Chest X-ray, PA view. Patient: 67 years old, sex M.
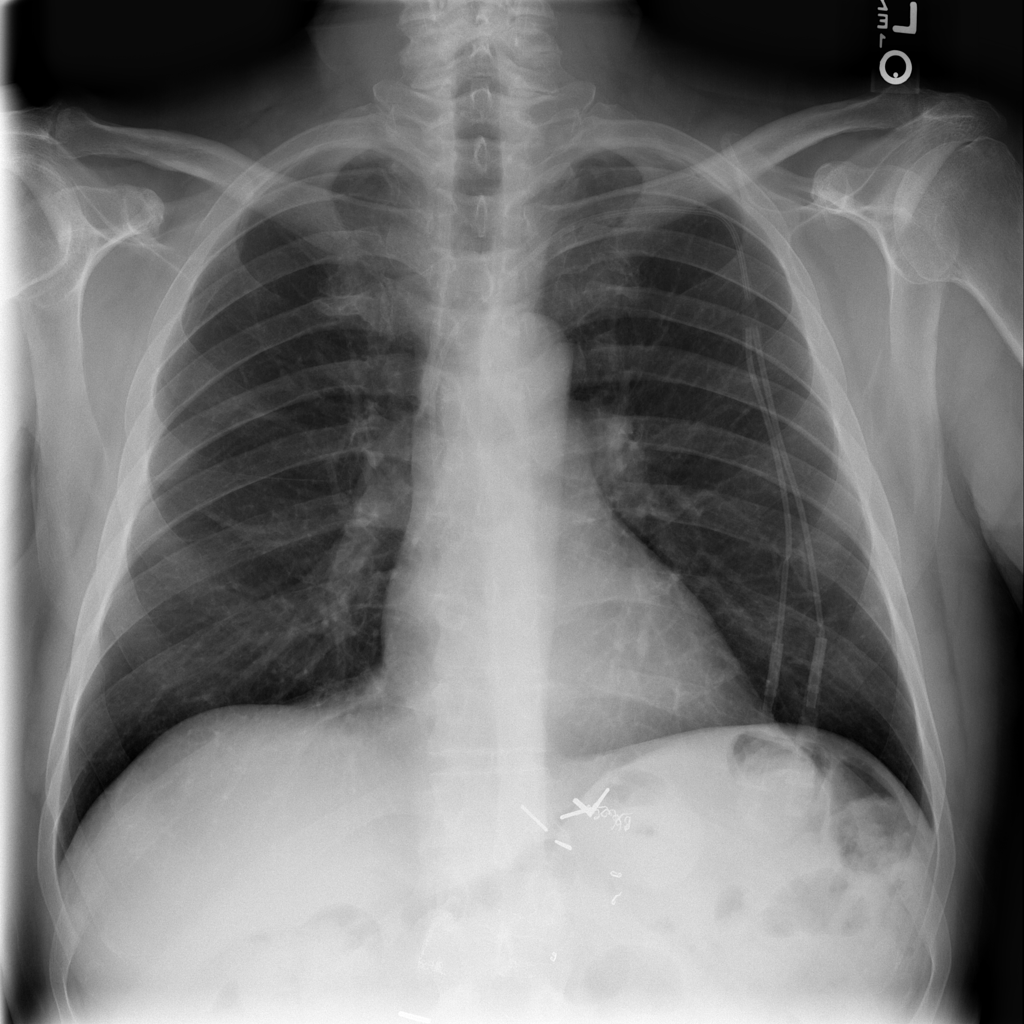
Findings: No Finding